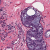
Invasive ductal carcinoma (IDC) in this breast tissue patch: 0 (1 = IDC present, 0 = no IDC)